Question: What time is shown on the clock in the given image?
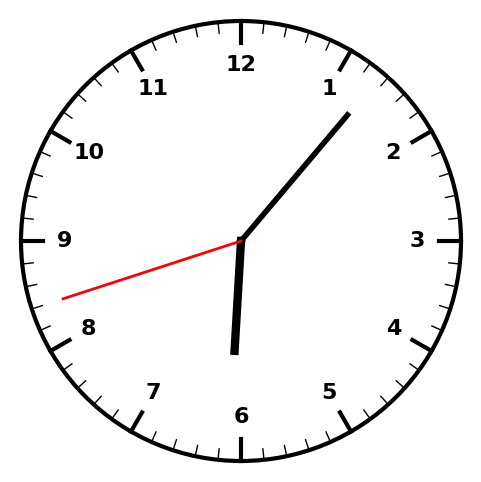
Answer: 06:06:42